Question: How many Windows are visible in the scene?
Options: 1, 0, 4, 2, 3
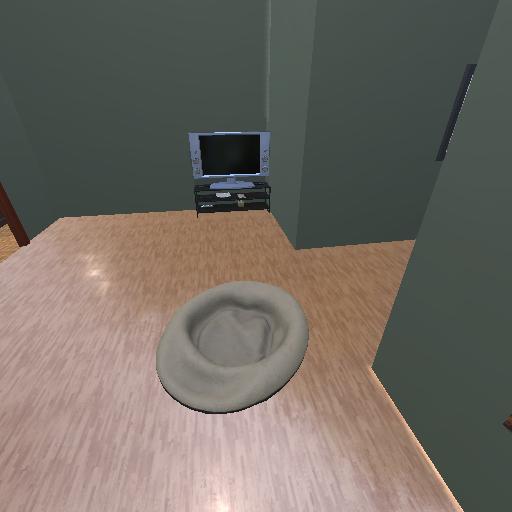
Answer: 1